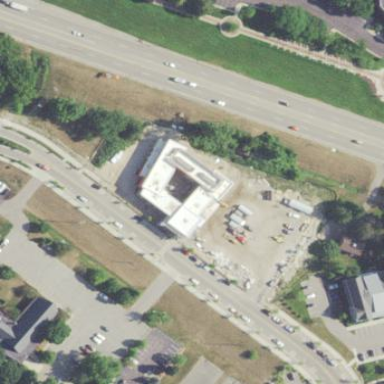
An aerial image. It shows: Library building.